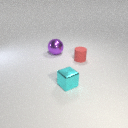
large purple metal sphere to the left of small red rubber cylinder